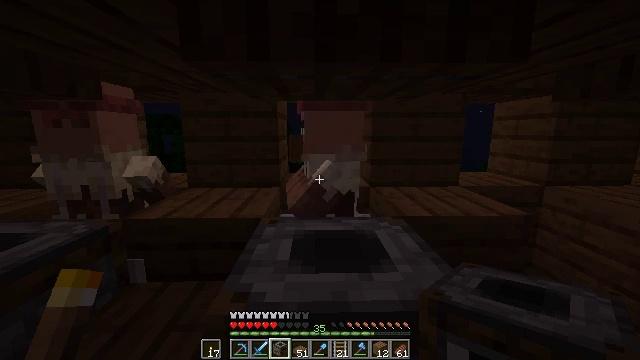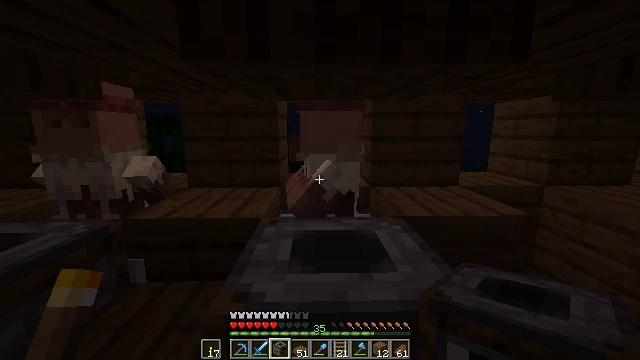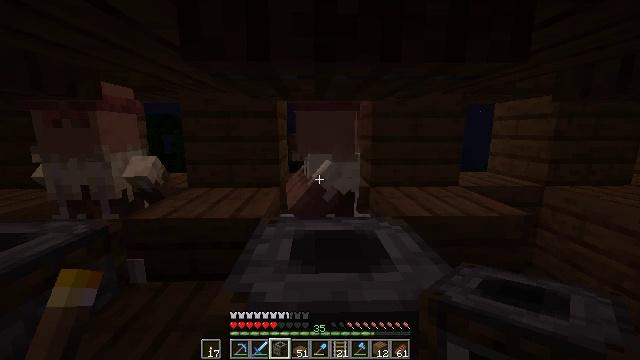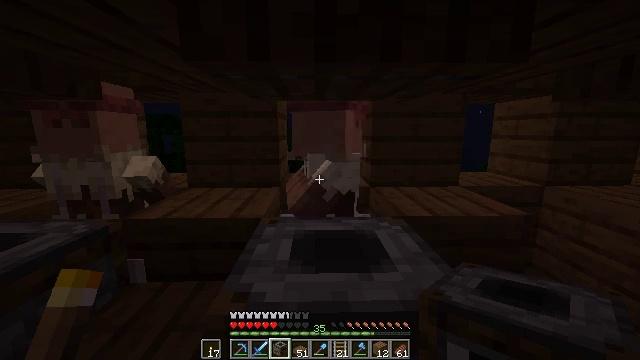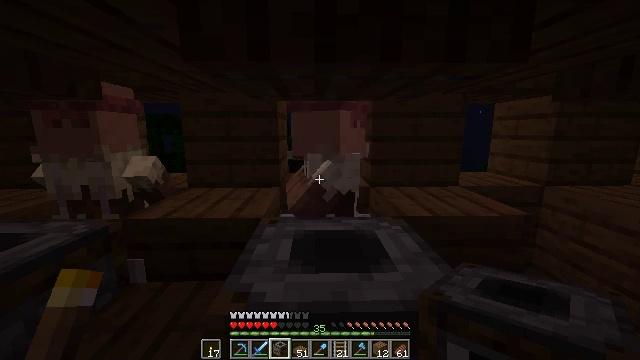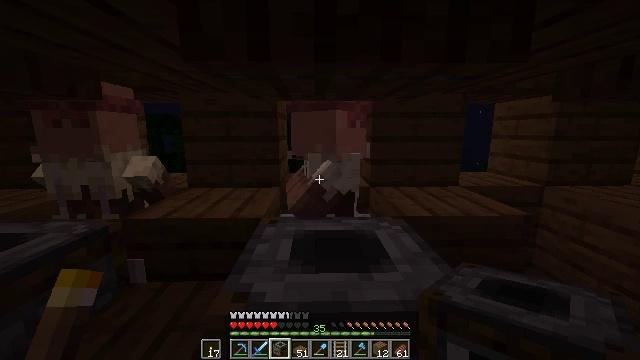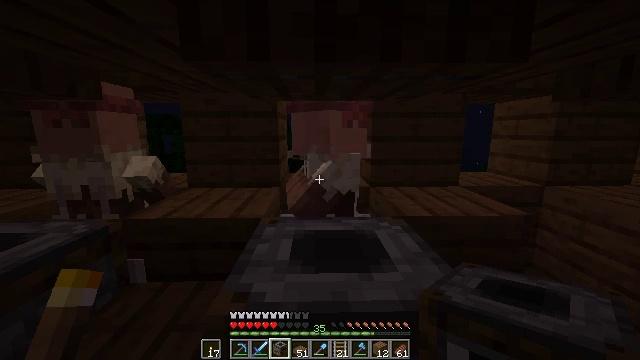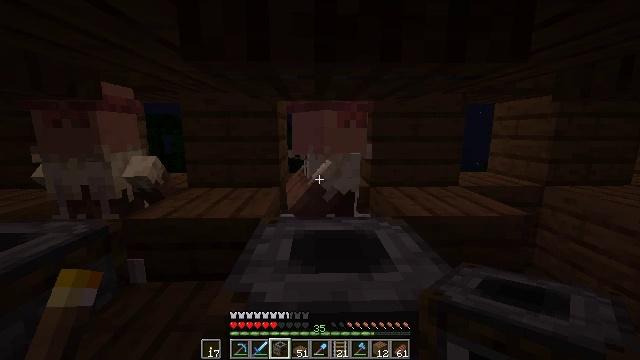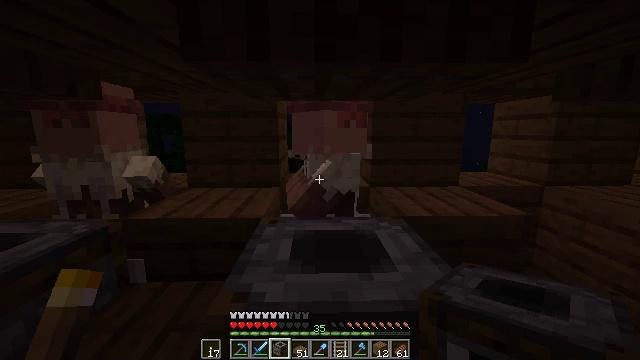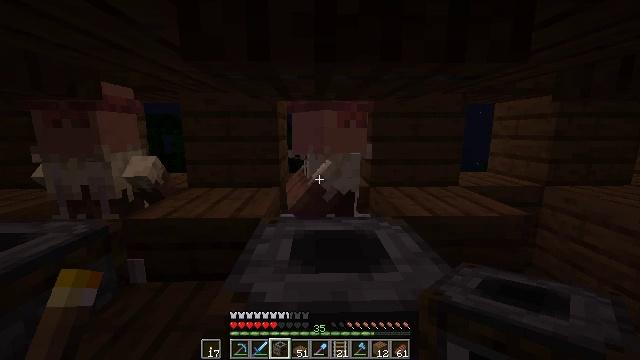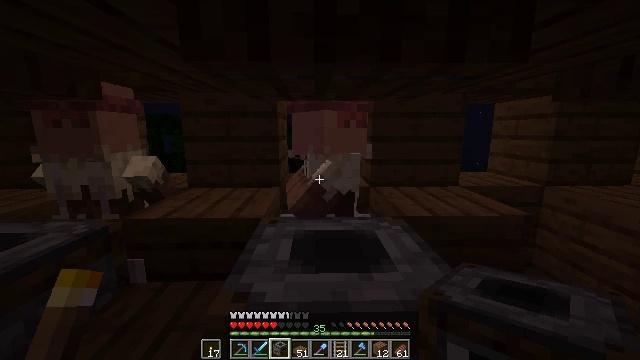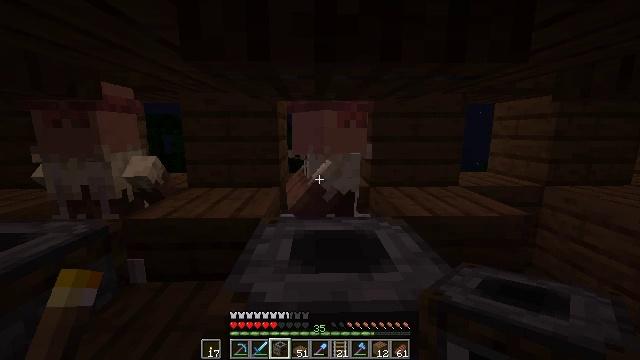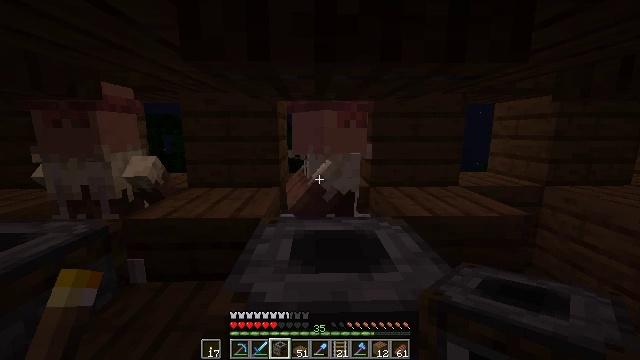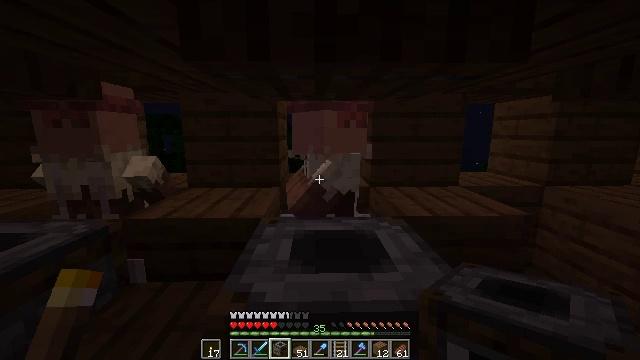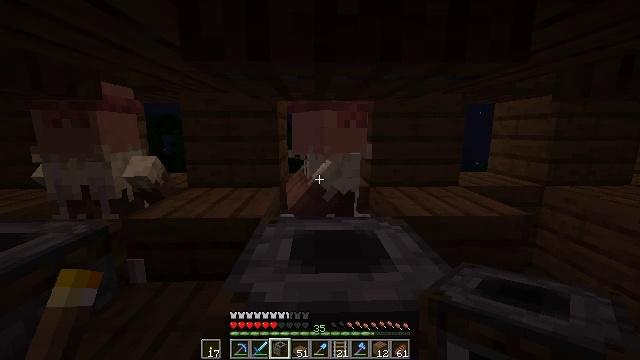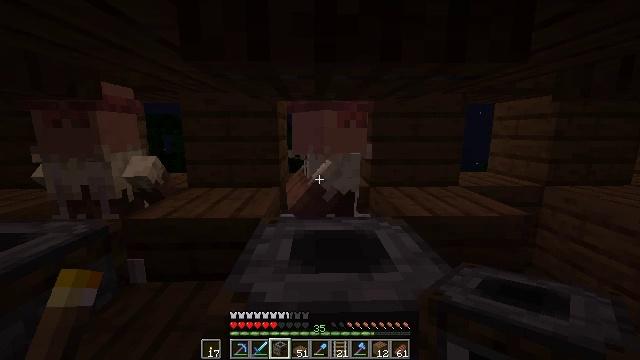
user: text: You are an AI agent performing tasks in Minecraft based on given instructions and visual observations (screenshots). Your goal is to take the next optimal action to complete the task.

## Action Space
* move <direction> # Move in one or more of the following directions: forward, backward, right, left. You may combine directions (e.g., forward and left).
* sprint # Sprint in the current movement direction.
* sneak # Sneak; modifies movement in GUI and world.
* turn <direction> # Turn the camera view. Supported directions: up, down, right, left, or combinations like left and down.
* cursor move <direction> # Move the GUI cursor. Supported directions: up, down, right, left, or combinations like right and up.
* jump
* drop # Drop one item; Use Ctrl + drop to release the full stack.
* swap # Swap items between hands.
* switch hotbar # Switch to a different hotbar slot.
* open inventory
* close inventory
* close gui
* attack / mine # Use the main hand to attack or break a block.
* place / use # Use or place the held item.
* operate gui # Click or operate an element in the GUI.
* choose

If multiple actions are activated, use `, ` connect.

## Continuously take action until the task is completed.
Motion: motion action
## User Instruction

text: Reclaim the smoker from the setup.
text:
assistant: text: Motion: no_op
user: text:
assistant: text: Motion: no_op
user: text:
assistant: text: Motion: no_op
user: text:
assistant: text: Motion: no_op
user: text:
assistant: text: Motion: no_op
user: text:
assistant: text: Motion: no_op
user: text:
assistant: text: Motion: no_op
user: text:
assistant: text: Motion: no_op
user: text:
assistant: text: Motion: no_op
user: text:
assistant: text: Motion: no_op
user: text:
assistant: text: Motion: no_op
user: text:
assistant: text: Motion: no_op
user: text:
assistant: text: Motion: no_op
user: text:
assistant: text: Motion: no_op
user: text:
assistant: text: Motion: no_op
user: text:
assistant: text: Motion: no_op
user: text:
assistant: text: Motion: no_op
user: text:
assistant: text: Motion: no_op
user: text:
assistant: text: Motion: no_op
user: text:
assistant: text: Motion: no_op
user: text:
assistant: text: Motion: no_op
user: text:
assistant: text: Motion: no_op
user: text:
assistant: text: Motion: no_op
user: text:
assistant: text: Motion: no_op
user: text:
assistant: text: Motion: no_op
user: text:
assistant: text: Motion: no_op
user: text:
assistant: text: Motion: no_op
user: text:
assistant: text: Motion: no_op
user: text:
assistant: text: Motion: no_op
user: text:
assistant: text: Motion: no_op